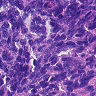
Metastatic tissue present: no